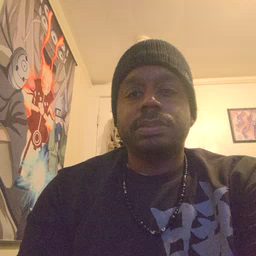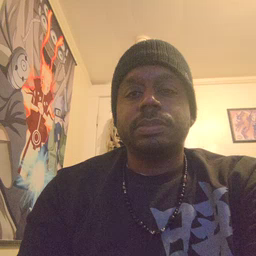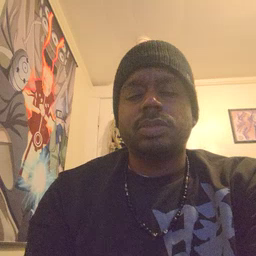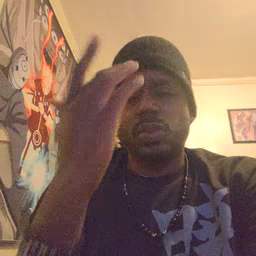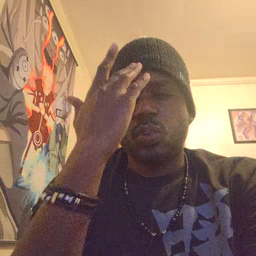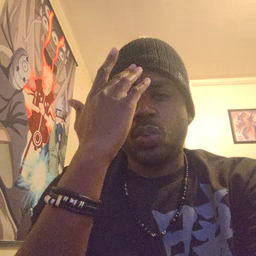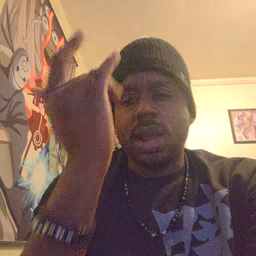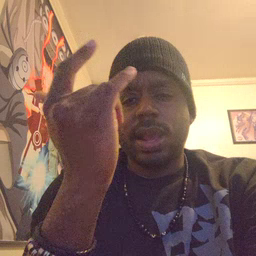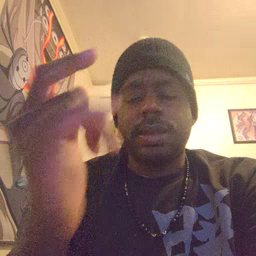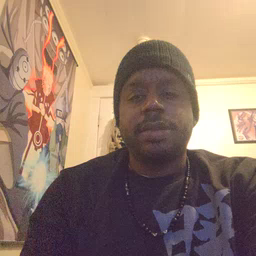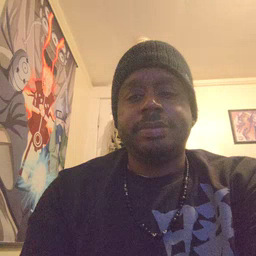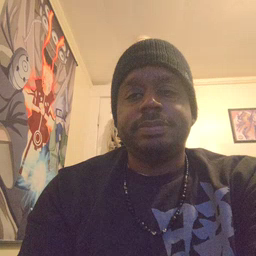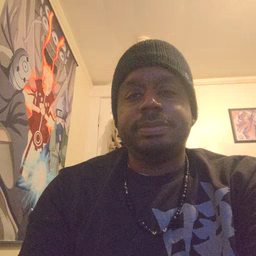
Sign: why